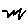
Label: zigzag